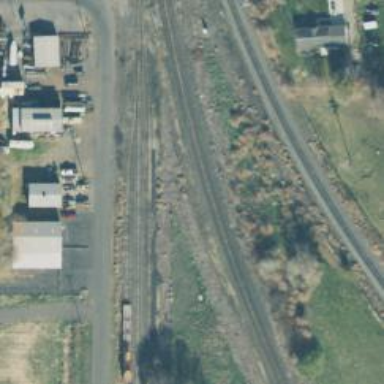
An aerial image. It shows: Railway siding with rails.